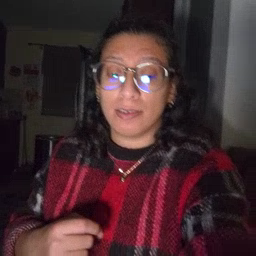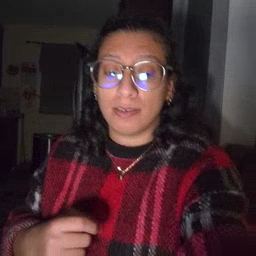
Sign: red